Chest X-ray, AP view. Patient: 54 years old, sex M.
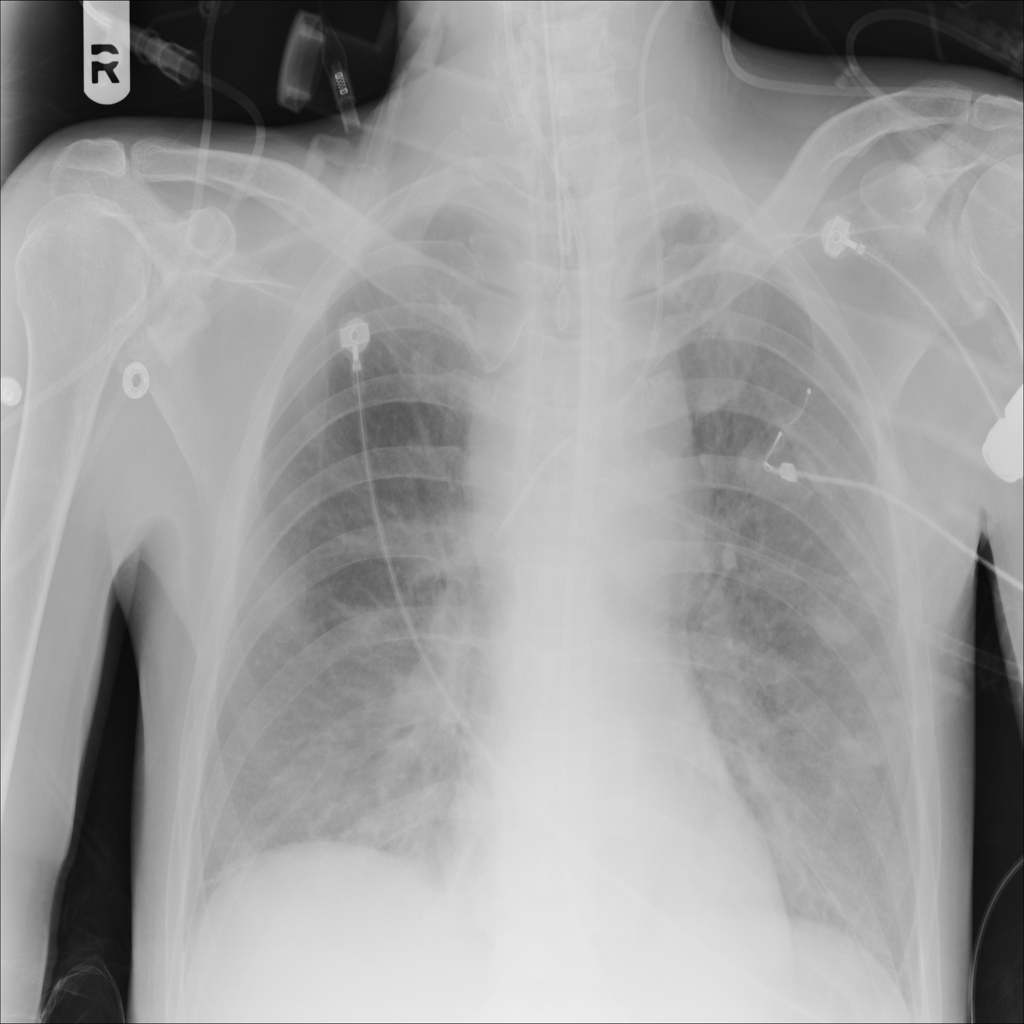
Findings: No Finding